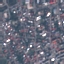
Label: Residential